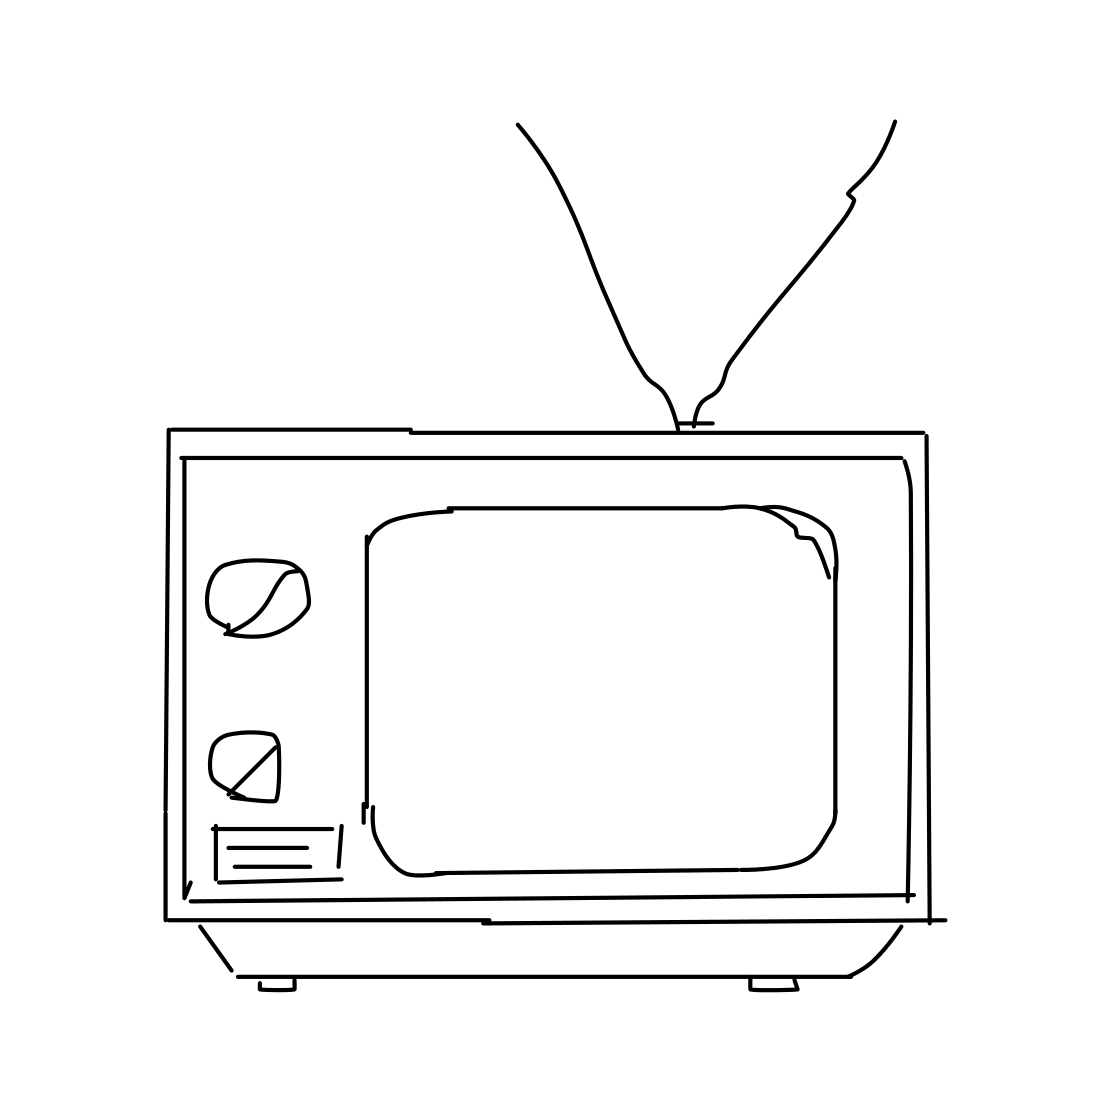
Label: tv